Question: I want to shuffle my data row wise (in a single unique row there will be no shuffling, it has to remain the same - I mean all individual cells in a single row can not change). The number of rows I have in my excel files is around 170000.
All I need is to shuffle randomly all the rows among them. How can I do this by mat-lab commands? Codes or algorithm please!

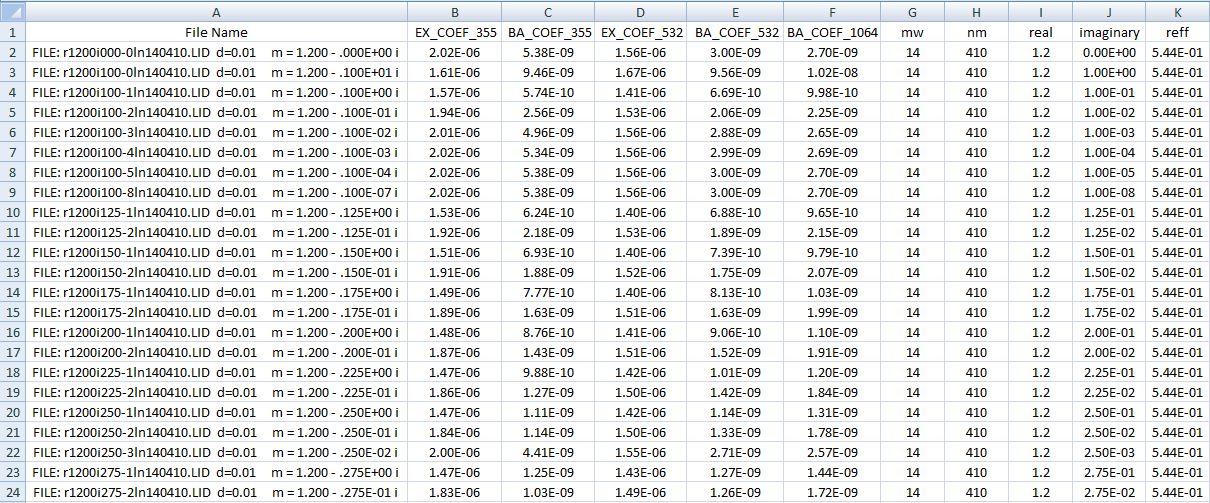
Answer: For <URL> see 'xlsread' and 'xlswrite'.
To <URL> the rows of a matrix:
'''
M = magic(5);
Mshuffled = M(randperm(size(M, 1)), :)
'''